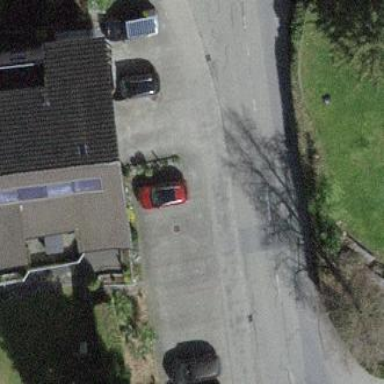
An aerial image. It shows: Street side parking area.